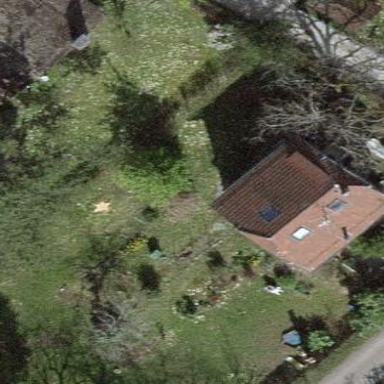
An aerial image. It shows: Garden enclosed by fence.